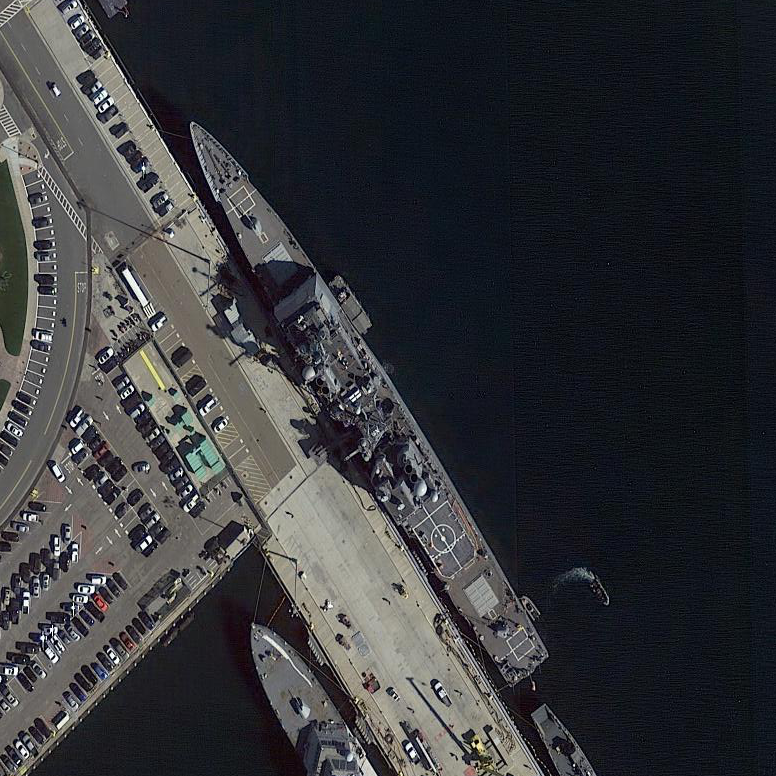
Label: cruiser